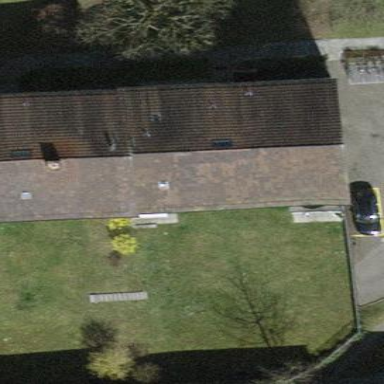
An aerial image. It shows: Building with tiled roof.